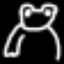
Label: frog